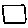
Label: square